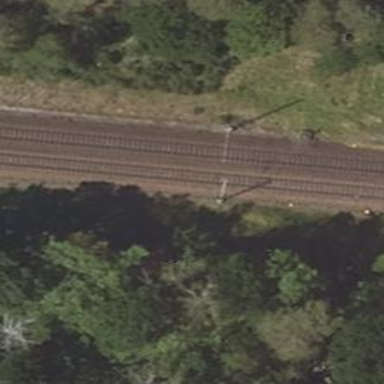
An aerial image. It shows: Railway signal.